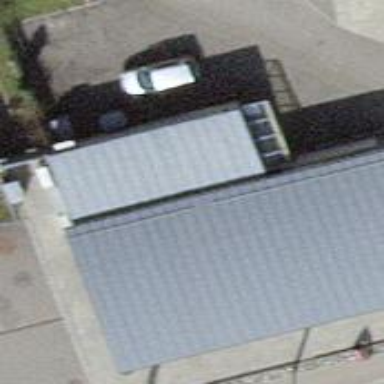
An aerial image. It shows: Fuel station.